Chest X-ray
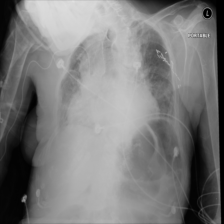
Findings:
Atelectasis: negative
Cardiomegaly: negative
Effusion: negative
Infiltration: negative
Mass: negative
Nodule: negative
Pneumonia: negative
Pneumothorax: negative
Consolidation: negative
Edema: negative
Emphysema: negative
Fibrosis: negative
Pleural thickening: negative
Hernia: negative